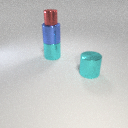
large blue metal cylinder below small red metal cylinder